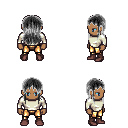
a pixel art fantasy rpg character, male body template, human, dark skin, white long-sleeve shirt, gold greaves, gray unkempt hairstyle, maroon shoes, four views (front, back, left, right), 2x2 character sprite sheet, small pixel art, hard edges, no anti-aliasing